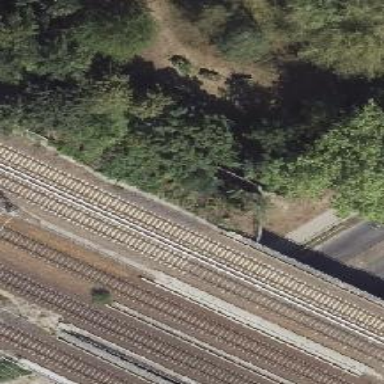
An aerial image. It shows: Bridge for the electrified light rail with bottom electrification.